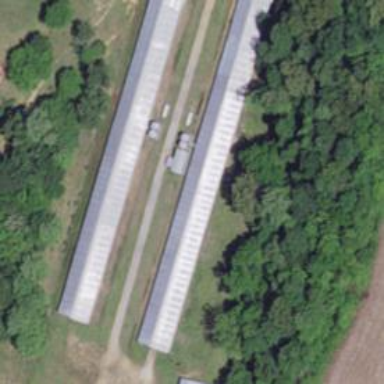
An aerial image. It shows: Farm auxiliary building.